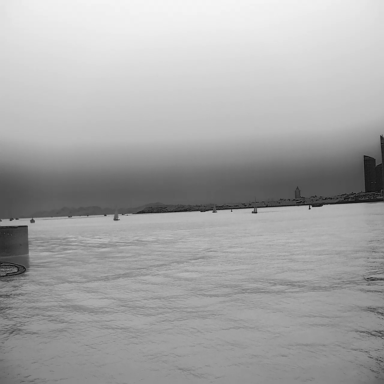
There is a container_ship in the infrared image.